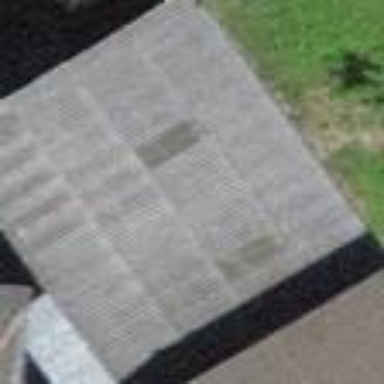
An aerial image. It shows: Shed building.